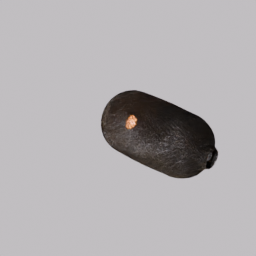
Label: lighting